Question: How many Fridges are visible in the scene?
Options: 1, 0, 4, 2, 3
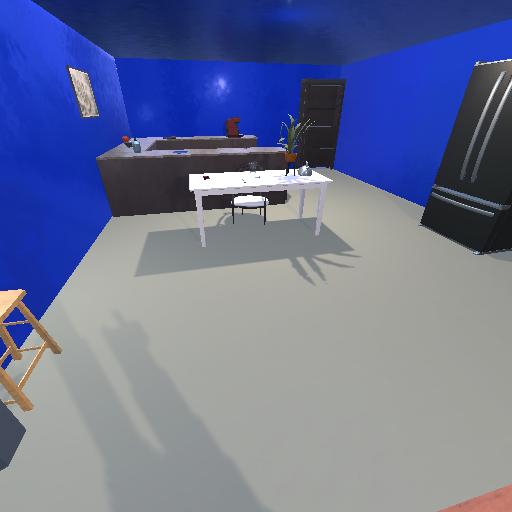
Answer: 1